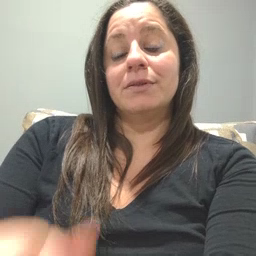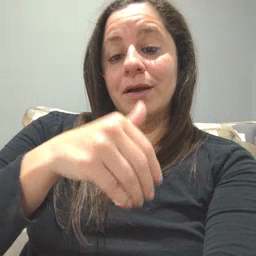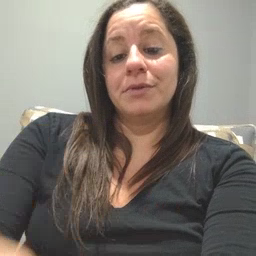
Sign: night